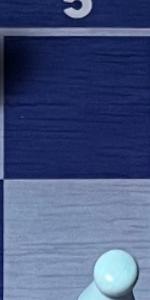
Label: Empty